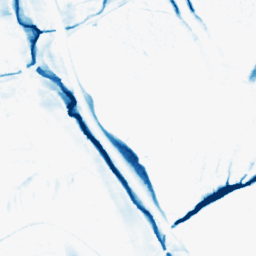
Category: morphological
Decomposition family: morphological_ellipse
Decomposition parameters: operation: closing
width: 10
height: 30
Upsampling method: linear_exact
Upsampling parameters: scale: 2
Upsampling scale: 2